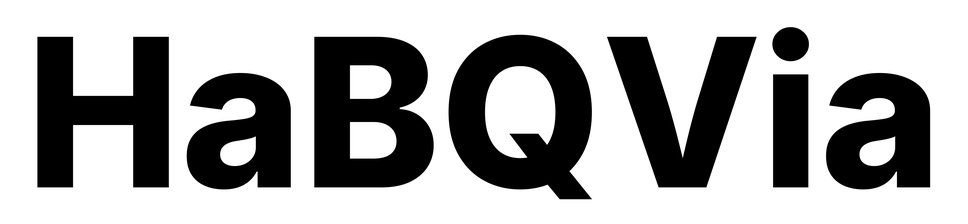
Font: Inter_ExtraBold